Question: Recently I wrote myself an Ear Clipping Triangulator as personal research. After visualizing some of the results, I can't help but feel that the object could be reproduced with fewer than 'n-2' triangles. Unfortunately, my small graphics book library could not lead me to any possible algorithms or methods to achieve this goal.
I know of 'simplification' of course, but that affects the actual shape and appearance of the model. I wish to just remove extraneous triangles. Is this at all possible? Or is a more efficient triangulation method required?
For example, the top diamond shaped object is composed of 34 triangles. On paper I was able to triangulate it using just 18.

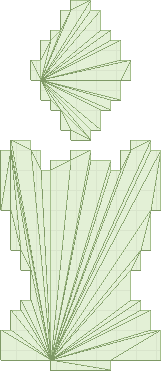
Answer: This is a common problem in FEM and CFD. There are some open-source packages available that you could look to see how they do this problem. Two that come to mind are <URL>.